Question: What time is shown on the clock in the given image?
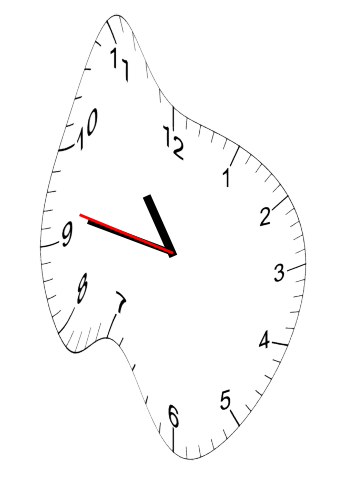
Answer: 10:46:47